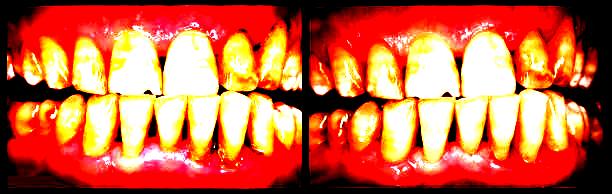
Condition: Calculus